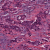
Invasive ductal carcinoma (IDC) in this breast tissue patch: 1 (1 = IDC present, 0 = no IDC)